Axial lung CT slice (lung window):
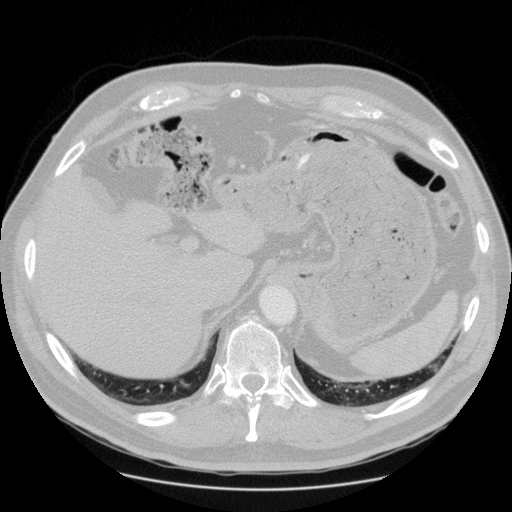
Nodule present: no